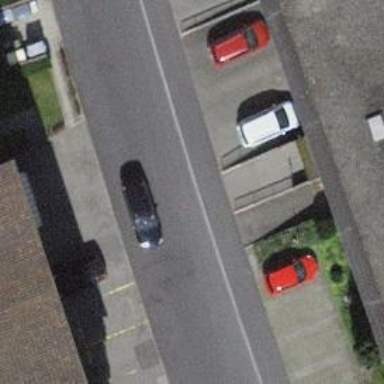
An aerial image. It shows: Street side parking area.